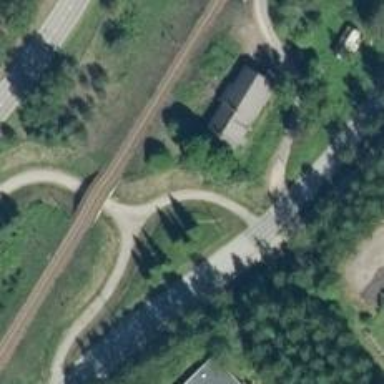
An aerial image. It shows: Cycleway.